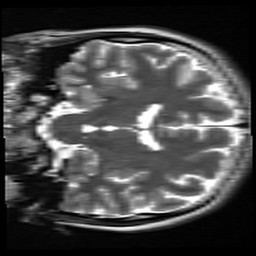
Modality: inplaneT2
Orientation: coronal
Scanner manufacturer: siemens
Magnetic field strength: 3 T
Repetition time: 7.02 s
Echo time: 0.069 s